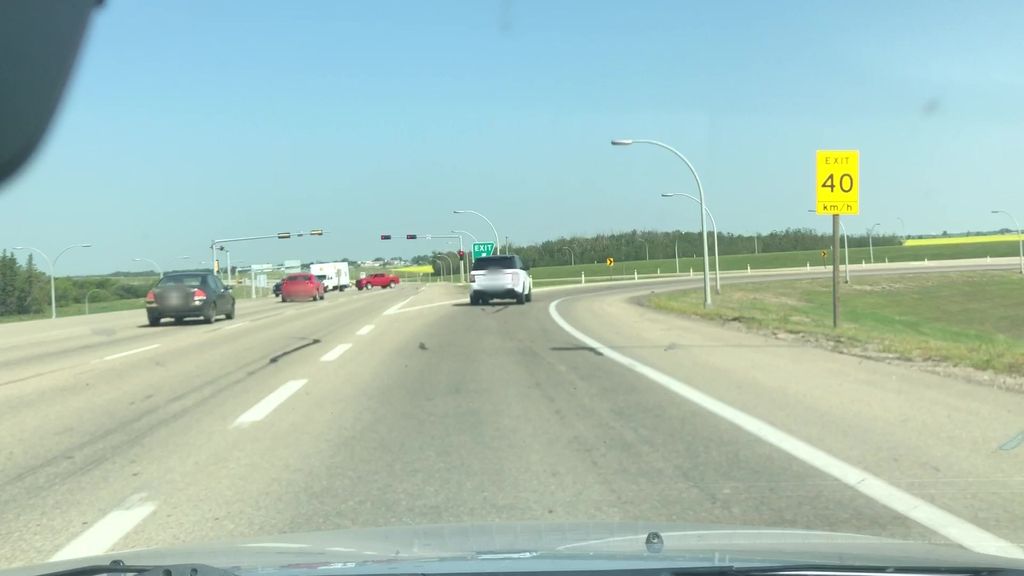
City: edmonton